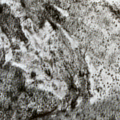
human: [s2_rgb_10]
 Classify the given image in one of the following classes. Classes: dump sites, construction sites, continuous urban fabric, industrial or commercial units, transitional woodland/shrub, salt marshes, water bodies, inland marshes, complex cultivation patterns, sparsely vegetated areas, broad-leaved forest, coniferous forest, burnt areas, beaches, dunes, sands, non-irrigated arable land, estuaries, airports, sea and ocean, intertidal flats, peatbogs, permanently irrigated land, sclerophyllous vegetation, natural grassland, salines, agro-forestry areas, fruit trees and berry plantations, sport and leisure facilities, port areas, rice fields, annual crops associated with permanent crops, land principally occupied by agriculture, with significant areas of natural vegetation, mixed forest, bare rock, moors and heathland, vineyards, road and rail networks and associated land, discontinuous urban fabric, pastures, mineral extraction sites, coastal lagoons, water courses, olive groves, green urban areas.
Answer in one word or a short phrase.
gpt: coniferous forest, moors and heathland, transitional woodland/shrub, peatbogs